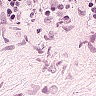
Metastatic tissue present: no